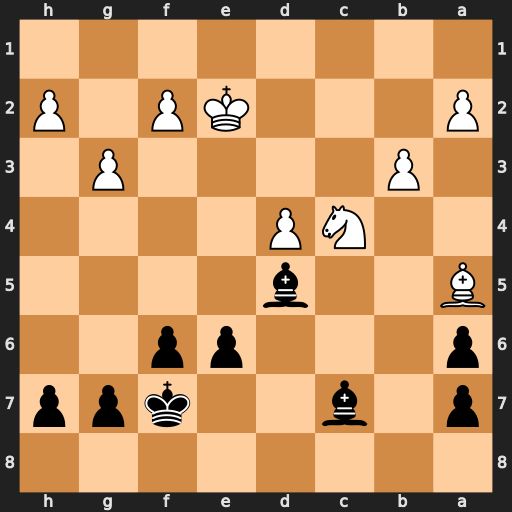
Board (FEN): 8/p1b2kpp/p3pp2/B2b4/2NP4/1P4P1/P3KP1P/8
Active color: b
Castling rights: -
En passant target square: -
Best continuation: Bxc4+ Ke3 Bxa5